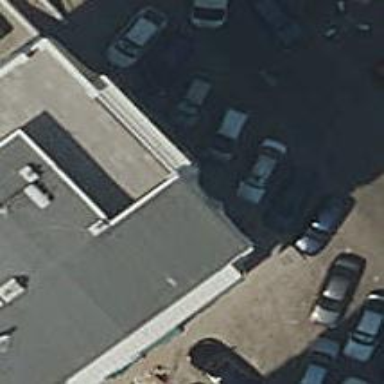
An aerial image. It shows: Healthcare clinic is depicted in the image.